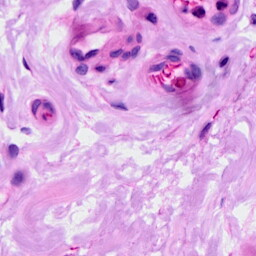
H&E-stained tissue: Ovarian